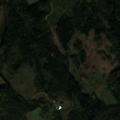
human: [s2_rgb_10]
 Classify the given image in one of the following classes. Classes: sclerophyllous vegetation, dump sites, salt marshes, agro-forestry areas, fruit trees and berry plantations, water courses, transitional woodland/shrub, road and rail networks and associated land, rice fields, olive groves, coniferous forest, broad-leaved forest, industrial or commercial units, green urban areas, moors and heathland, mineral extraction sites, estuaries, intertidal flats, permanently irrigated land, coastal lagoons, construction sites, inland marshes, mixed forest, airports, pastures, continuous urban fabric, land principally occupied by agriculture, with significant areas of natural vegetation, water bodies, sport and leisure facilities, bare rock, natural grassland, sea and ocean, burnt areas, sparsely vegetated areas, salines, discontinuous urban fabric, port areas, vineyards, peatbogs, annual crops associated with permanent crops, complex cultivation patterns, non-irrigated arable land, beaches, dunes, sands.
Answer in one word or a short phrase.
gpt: coniferous forest, mixed forest, transitional woodland/shrub